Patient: sex M, age 66
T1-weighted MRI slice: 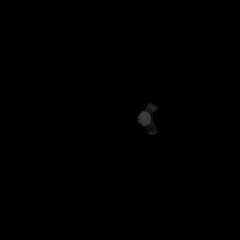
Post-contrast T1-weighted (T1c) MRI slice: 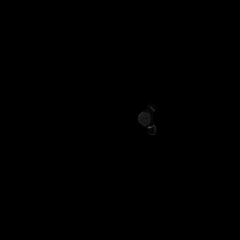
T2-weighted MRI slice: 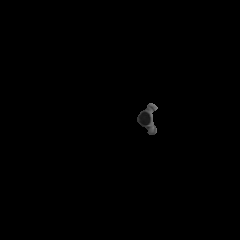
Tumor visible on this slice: no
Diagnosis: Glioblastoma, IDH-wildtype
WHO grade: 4